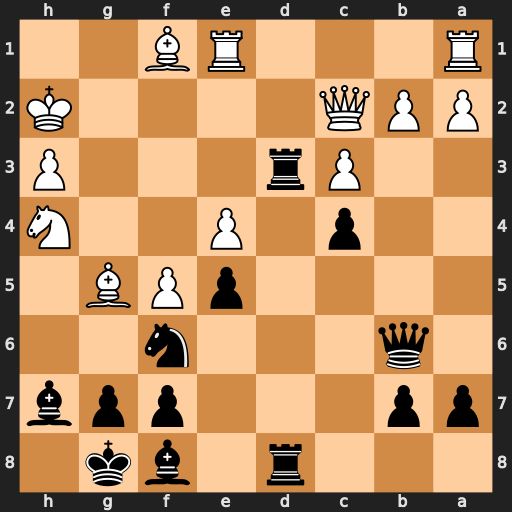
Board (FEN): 3r1bk1/pp3ppb/1q3n2/4pPB1/2p1P2N/2Pr3P/PPQ4K/R3RB2
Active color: b
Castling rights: -
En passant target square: -
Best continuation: Rd2+ Bxd2 Qf2+ Ng2 Rxd2 Qxd2 Qxd2